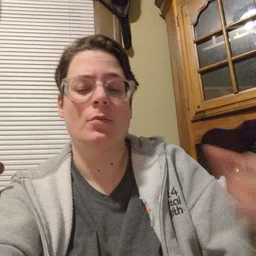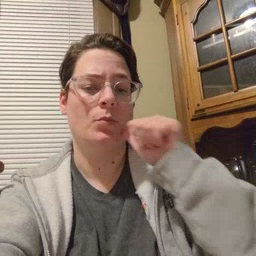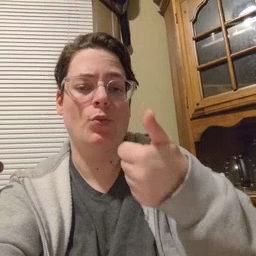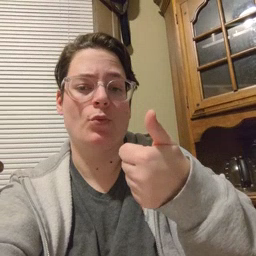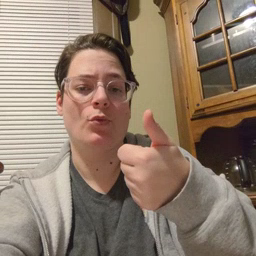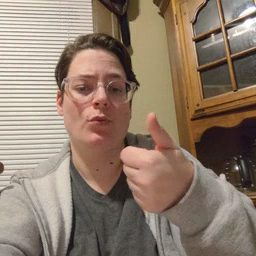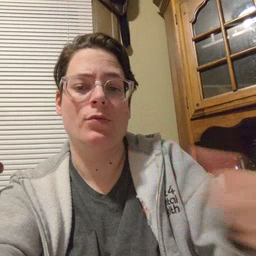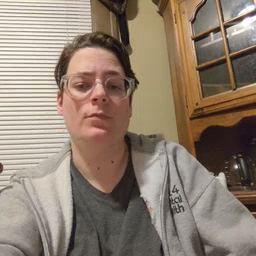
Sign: tomorrow